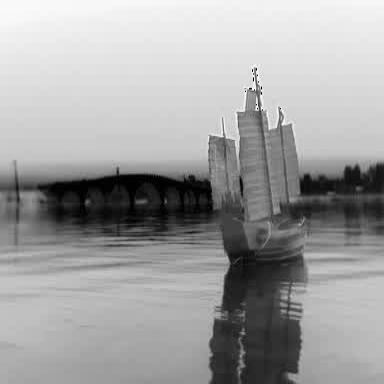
There is a sailboat in the infrared image.